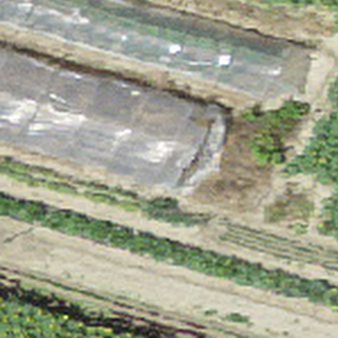
Label: other